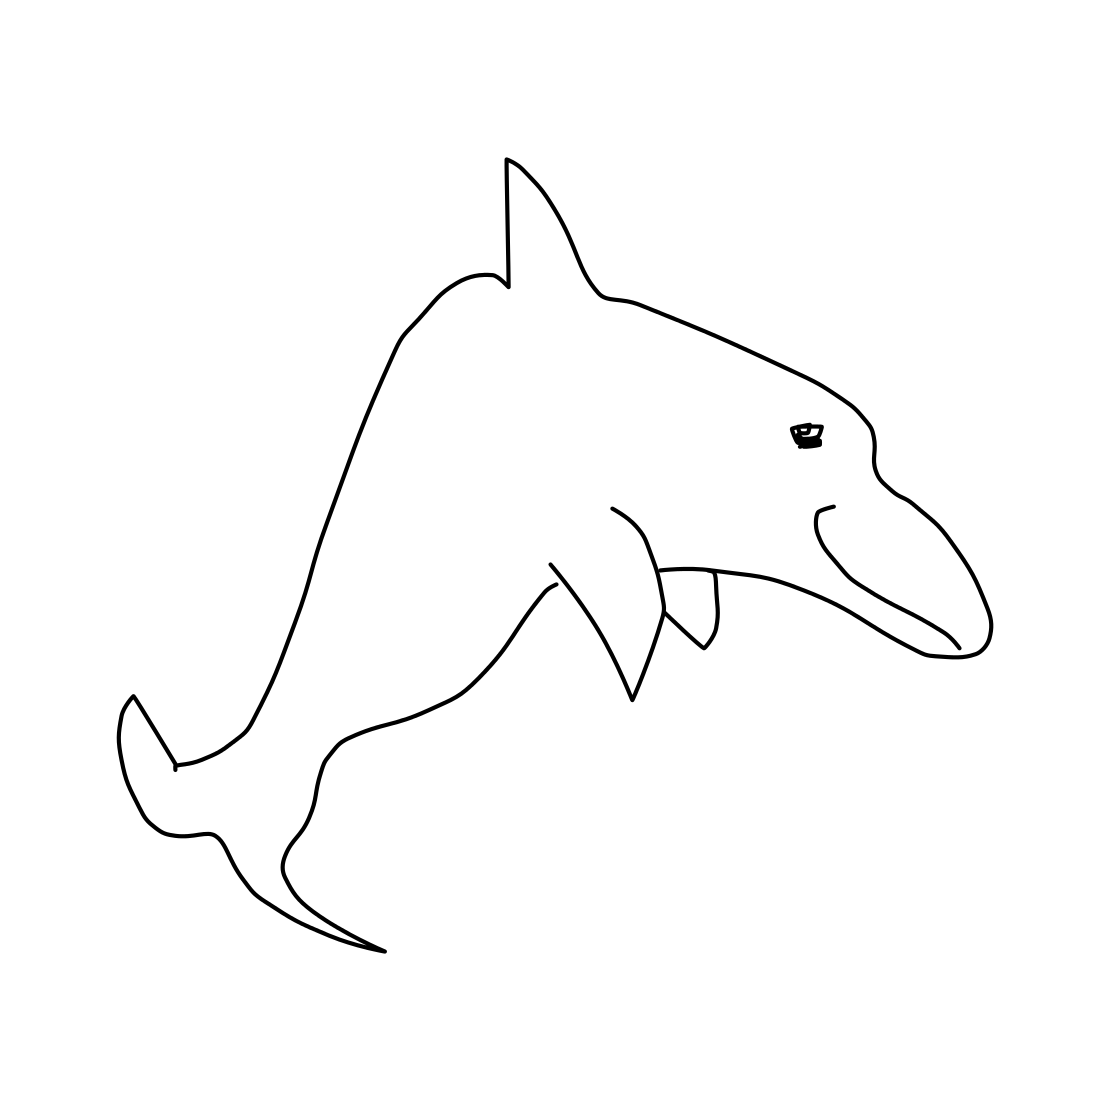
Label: dolphin